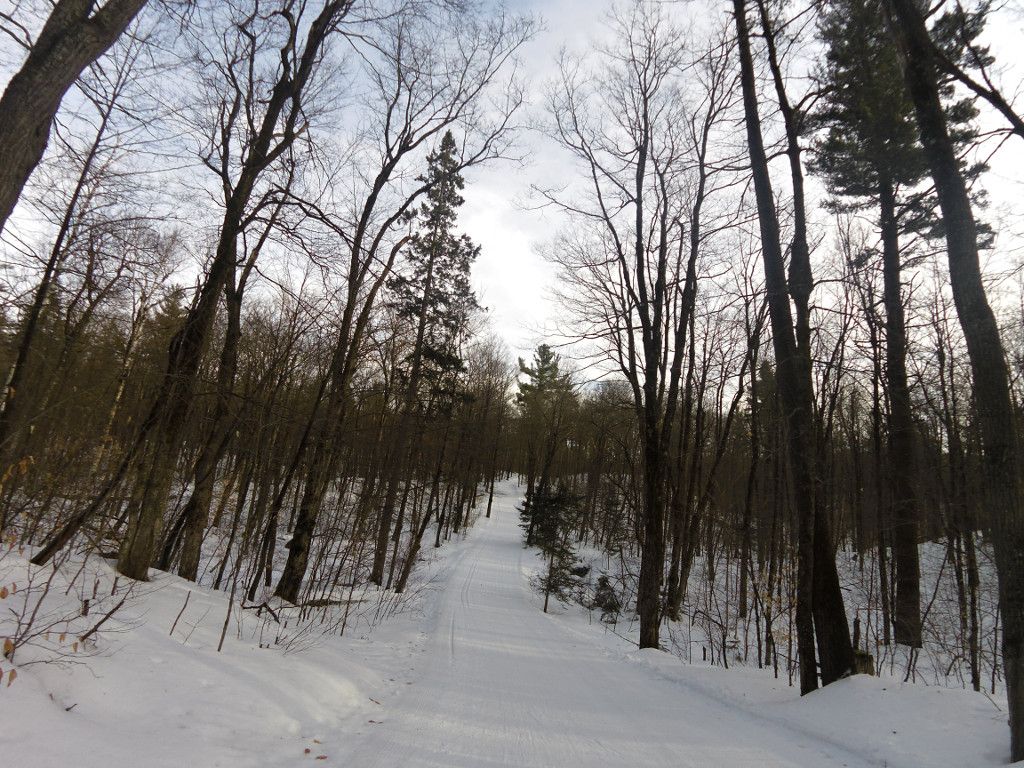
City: ottawa-gatineau